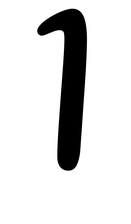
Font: Gluten_Light